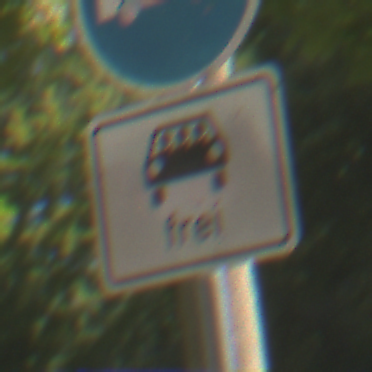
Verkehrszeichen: MehrfachbesetzePersonenkraftwagenFrei
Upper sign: Busssonderstreifen
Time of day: Midday
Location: Outdoor (RoadRail)
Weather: Clear
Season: NotSpecified
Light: Natural